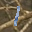
Label: 1